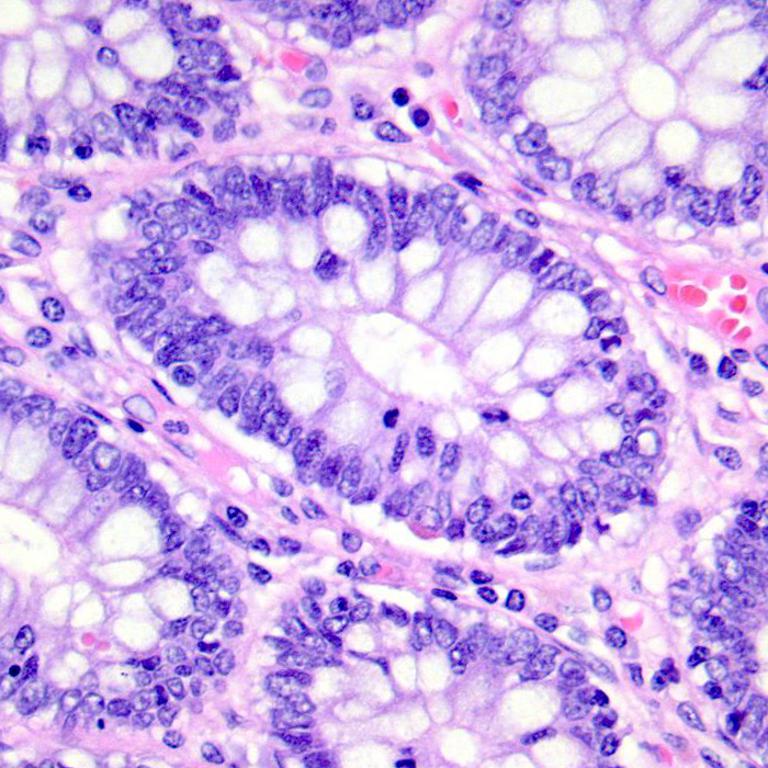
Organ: colon
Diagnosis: benign